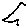
Label: bird